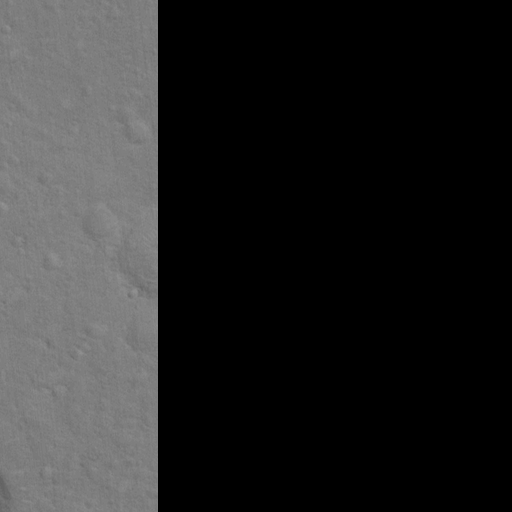
Classes present: Background, Cone